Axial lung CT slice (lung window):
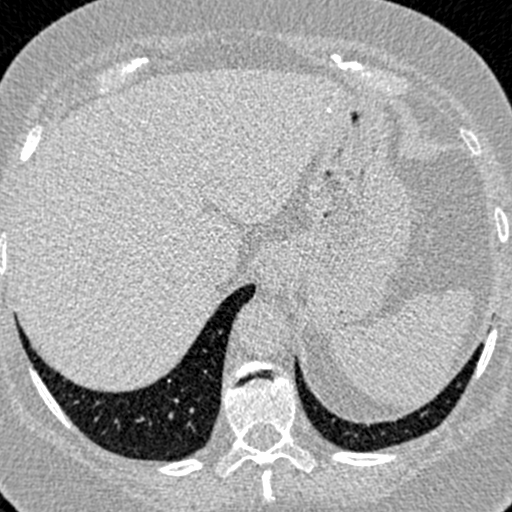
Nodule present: no